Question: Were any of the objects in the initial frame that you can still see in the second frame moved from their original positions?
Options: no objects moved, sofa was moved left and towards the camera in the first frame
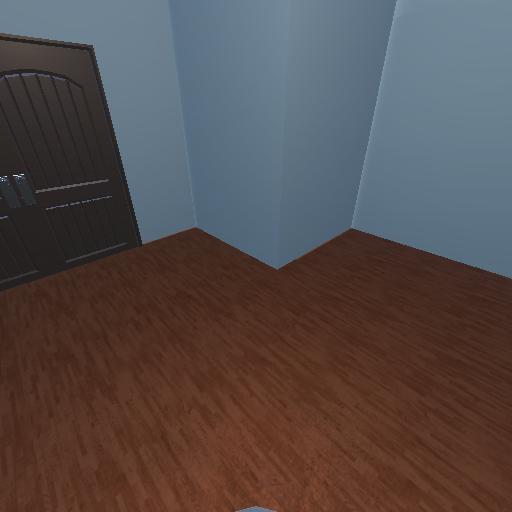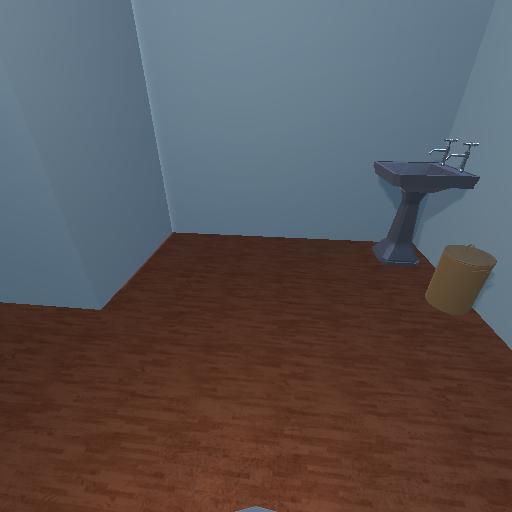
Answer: no objects moved